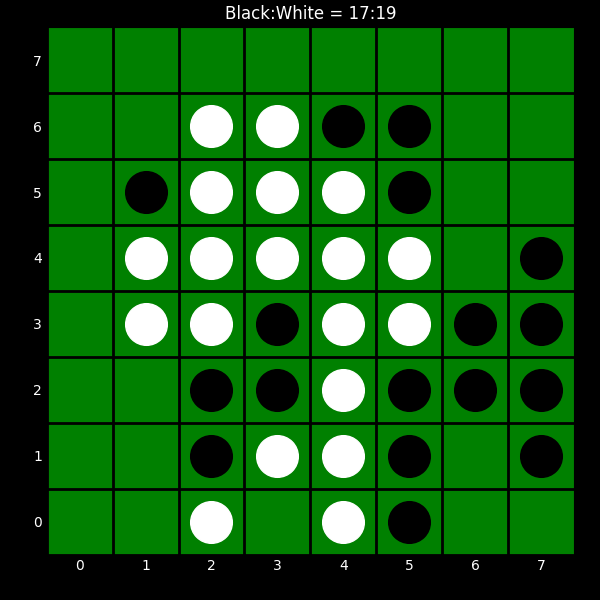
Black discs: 17
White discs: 19